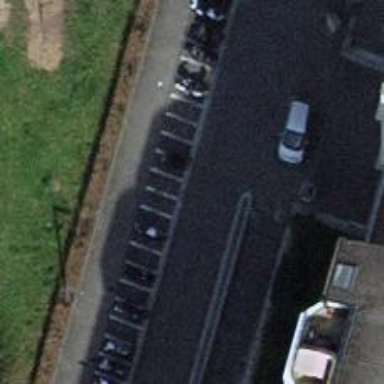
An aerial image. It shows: Pedestrian road with asphalt surface.